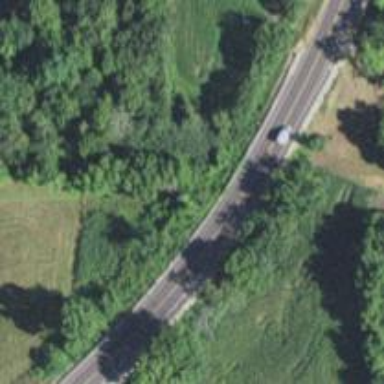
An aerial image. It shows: Primary highway.